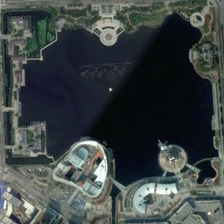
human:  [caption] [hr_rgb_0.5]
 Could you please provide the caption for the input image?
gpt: three roads and several buildings are around a pond in a park .

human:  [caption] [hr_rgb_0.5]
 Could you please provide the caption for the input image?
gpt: three roads and several buildings are around a pond in a park .

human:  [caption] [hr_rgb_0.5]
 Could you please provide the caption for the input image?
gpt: three roads and several buildings are around a pond in a park .

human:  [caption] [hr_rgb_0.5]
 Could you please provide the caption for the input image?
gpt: three roads and several buildings are around a pond in a park .

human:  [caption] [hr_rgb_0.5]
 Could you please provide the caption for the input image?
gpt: three roads and several buildings are around a pond in a park .